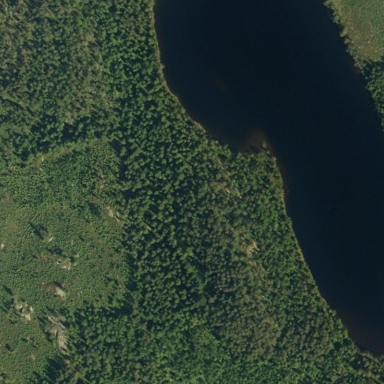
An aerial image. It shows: Serene lake surrounded by nature.